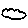
Label: cloud